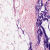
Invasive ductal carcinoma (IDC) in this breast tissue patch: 0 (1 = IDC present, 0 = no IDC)